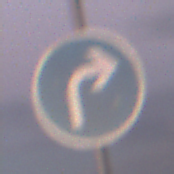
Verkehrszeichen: VorgeschriebeneFahrtrichtungRechts
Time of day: SunriseSunset
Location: Outdoor (Nature)
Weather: PartlyCloudy
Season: NotSpecified
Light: Natural